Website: home-depot
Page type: delivery-shipping
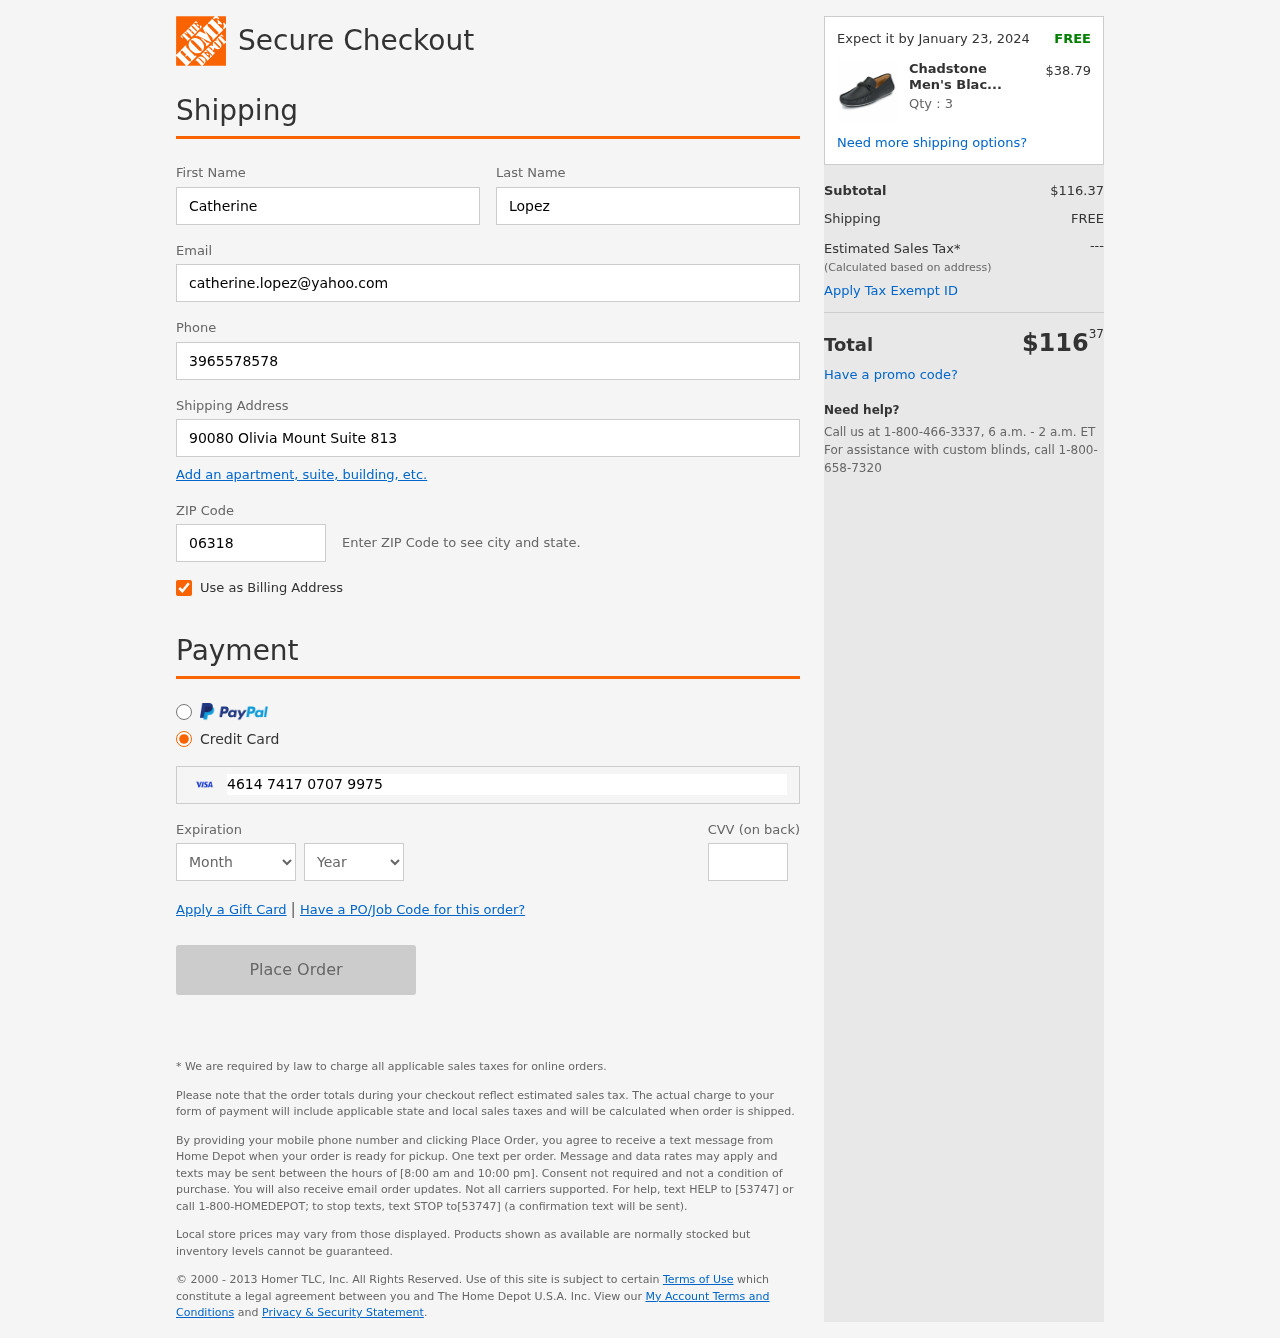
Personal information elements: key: PII_CARD_CVV
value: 823
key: PII_CARD_EXPIRY_MONTH
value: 07
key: PII_CARD_EXPIRY_YEAR
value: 29
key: PII_CARD_NUMBER
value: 4614 7417 0707 9975
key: PII_EMAIL
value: catherine.lopez@yahoo.com
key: PII_FIRSTNAME
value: Catherine
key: PII_LASTNAME
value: Lopez
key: PII_PHONE
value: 3965578578
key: PII_POSTCODE
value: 06318
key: PII_STREET
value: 90080 Olivia Mount Suite 813
Product elements: key: PRODUCT1_NAME
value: Chadstone Men's Black Loafers-10 UK (44 EU) (CH 110)
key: PRODUCT1_PRICE
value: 38.79
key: PRODUCT1_QUANTITY
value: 3
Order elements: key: ORDER_DELIVERY_DATE
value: Expect it by January 23, 2024
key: ORDER_SUBTOTAL
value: $116.37
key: ORDER_SHIPPING_COST
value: FREE
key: ORDER_TOTAL
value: $11637